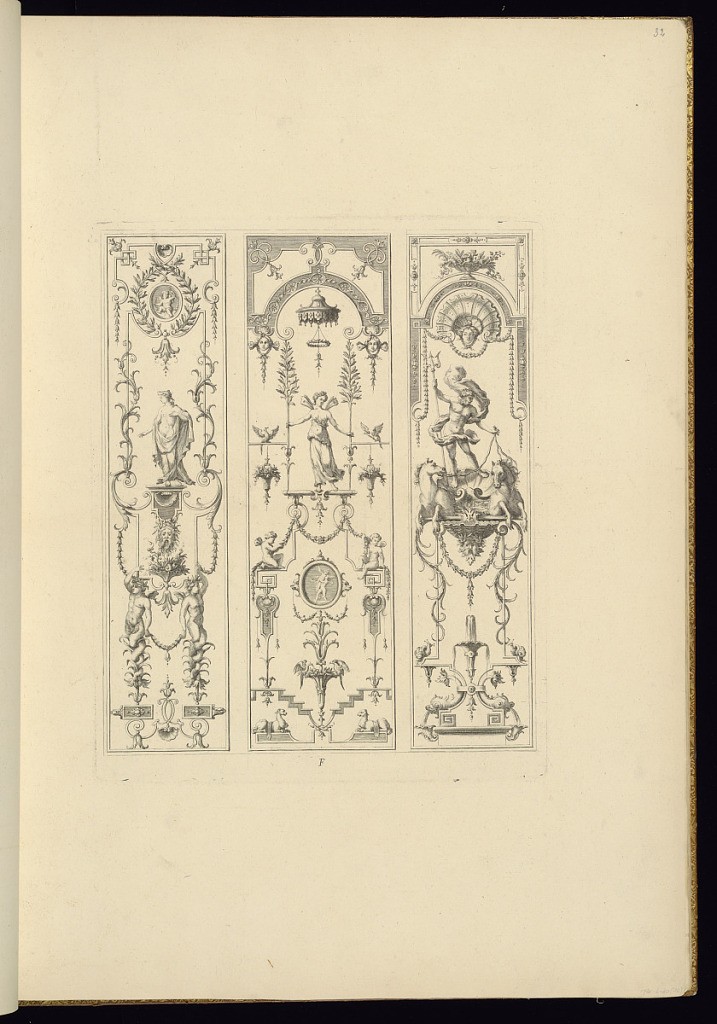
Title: Panel Designs of Grotesque Ornamentation
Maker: Jean Berain, the elder, French, 1640-1711
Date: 1711
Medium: Engraving on laid paper
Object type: Bound print
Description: Three corresponding, vertical panels of grotesque ornamentation. The panel at left features a classically draped woman on a pedestal supported by anguipèdes. At top is a medallion of a cupid surrounded by laurel branches. The center panel has a winged figure under a baldachin, a medallion with a mythological scene, and sphinxes. The panel at right features Poseidon/Neptune with a trident over a fountain with snails and dolphins. The plate is lettered but not signed.